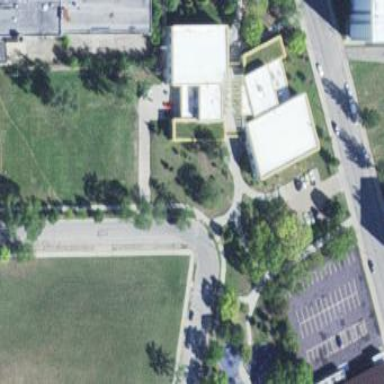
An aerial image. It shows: Public community center.